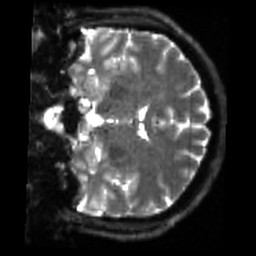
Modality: sbref
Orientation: coronal
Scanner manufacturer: siemens
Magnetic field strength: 3 T
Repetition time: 4 s
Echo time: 0.0594 s